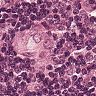
Metastatic tissue present: yes